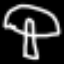
Label: mushroom